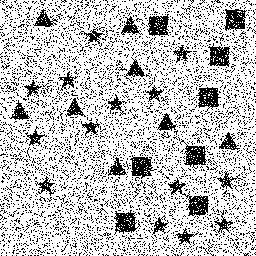
Squares: 8
Triangles: 8
Stars: 14
Total shapes: 30